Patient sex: M
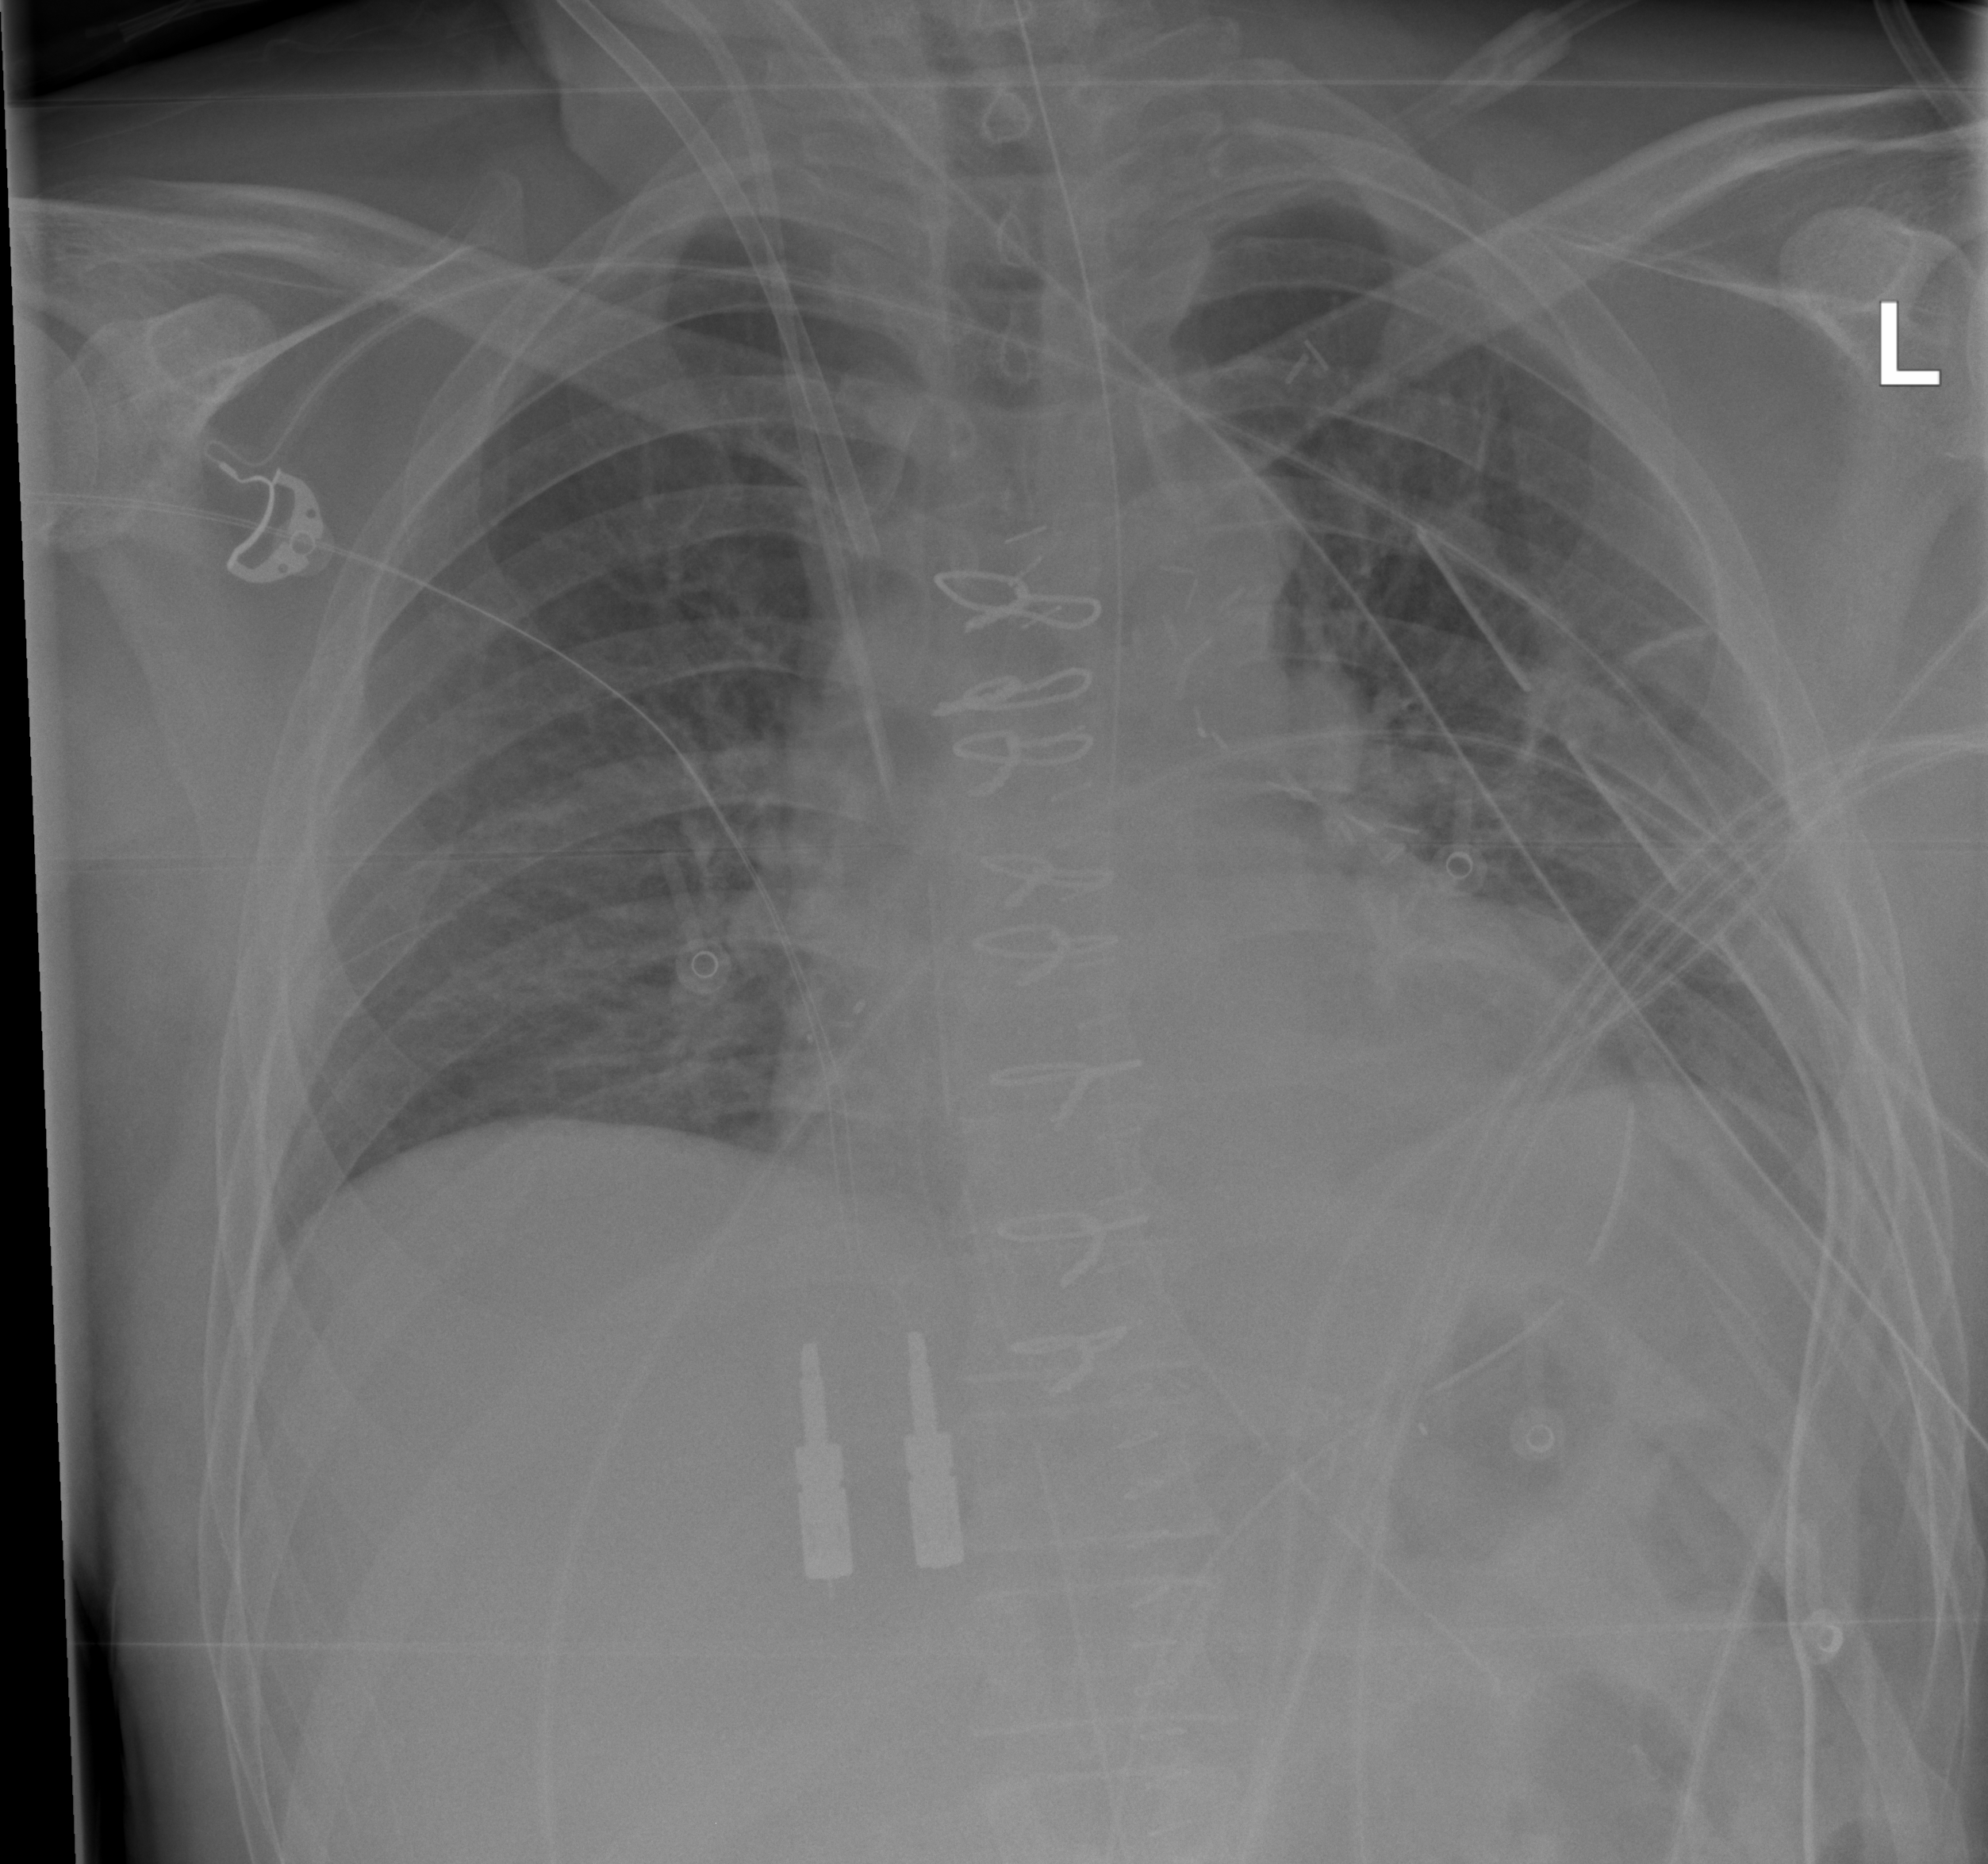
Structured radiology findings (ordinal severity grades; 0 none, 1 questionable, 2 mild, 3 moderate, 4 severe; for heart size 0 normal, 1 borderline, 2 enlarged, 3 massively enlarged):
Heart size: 0
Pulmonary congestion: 2
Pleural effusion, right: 0
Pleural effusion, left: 2
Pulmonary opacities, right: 0
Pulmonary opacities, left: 0
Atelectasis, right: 2
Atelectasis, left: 2